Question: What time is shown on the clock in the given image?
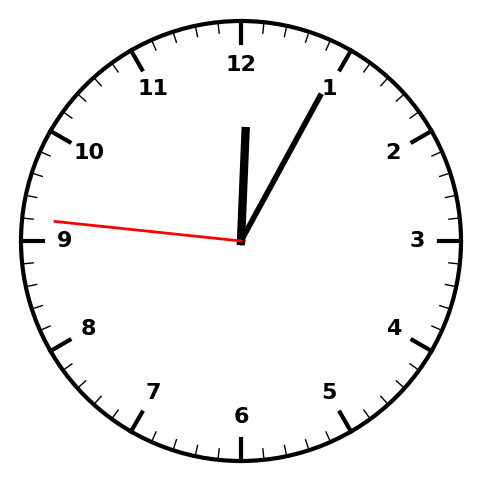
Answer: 12:04:46